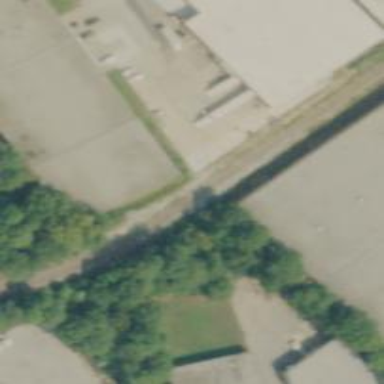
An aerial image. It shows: Abandoned railway spur.